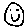
Label: smiley face